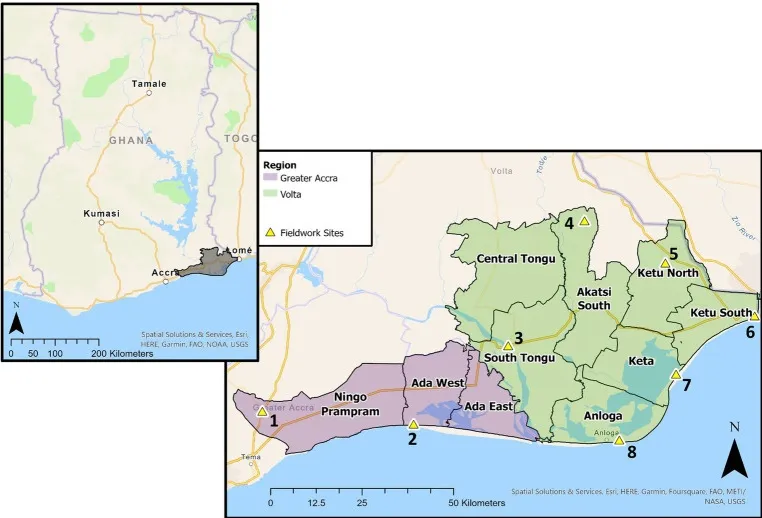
Map of Volta Delta, with regional and district boundaries. Eight selected communities where PRA methods were undertaken, situated within eight different districts, are also illustrated. The offset GPS coordinates illustrate Nyitawuta (Site 4) to be within the Akatsi South district; however, upon arrival we were informed it falls under the jurisdiction of the Akatsi North district.
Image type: radiology (ct)